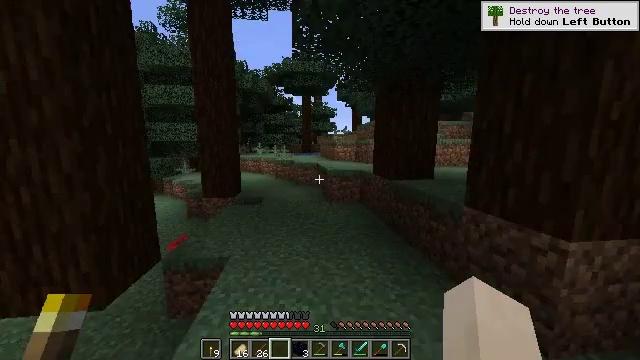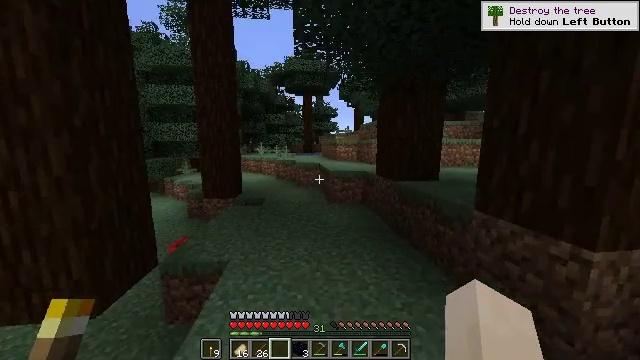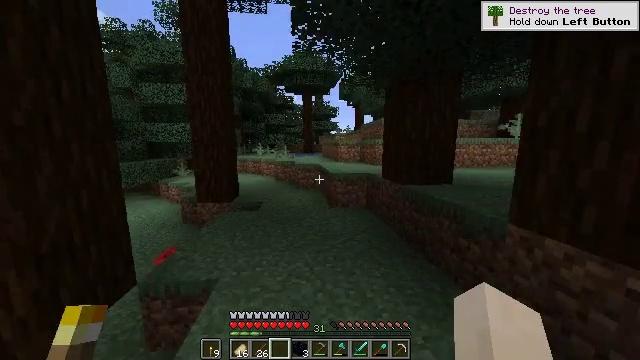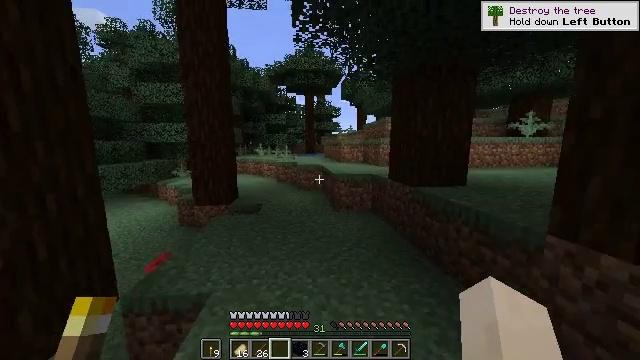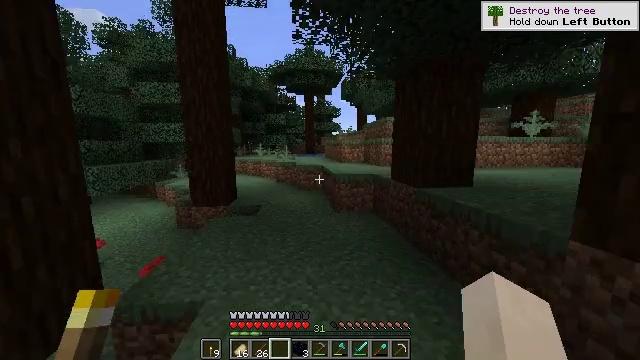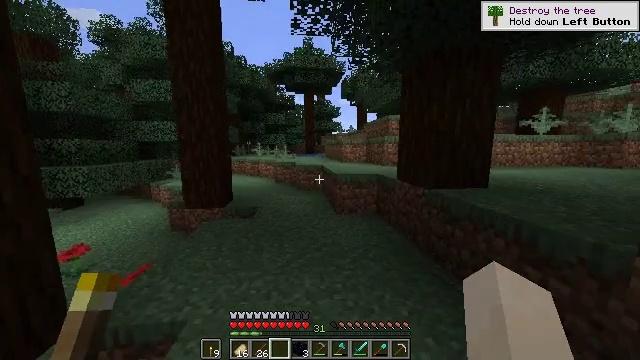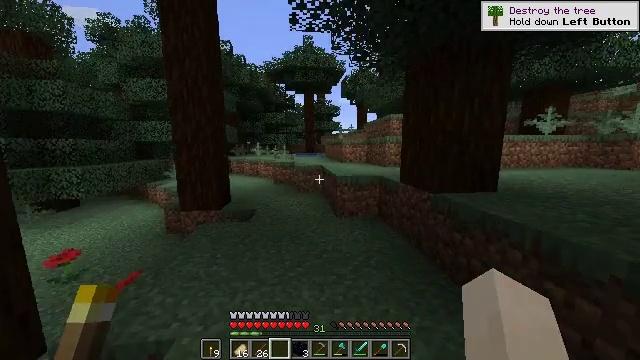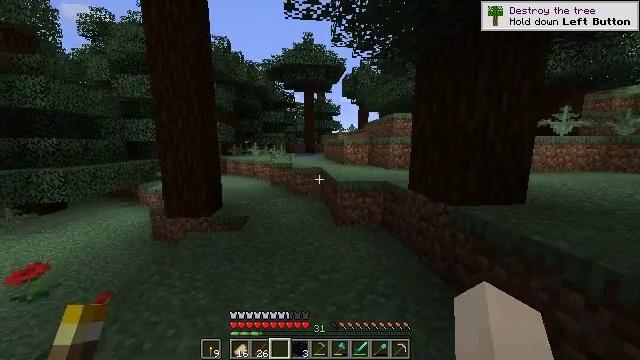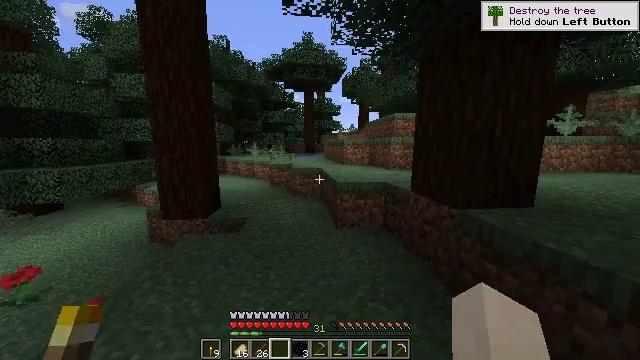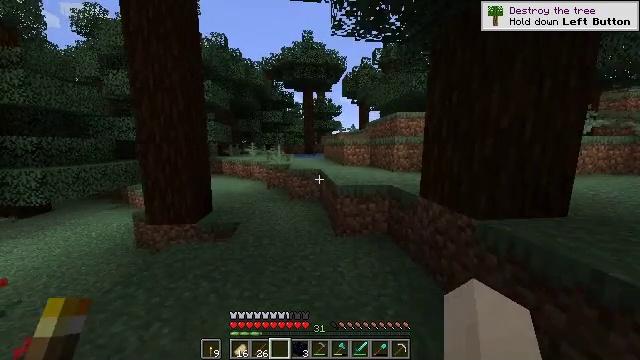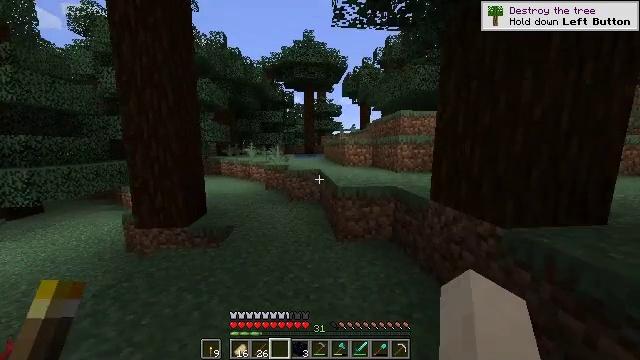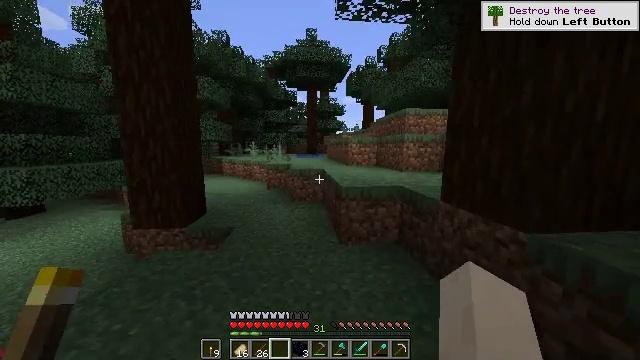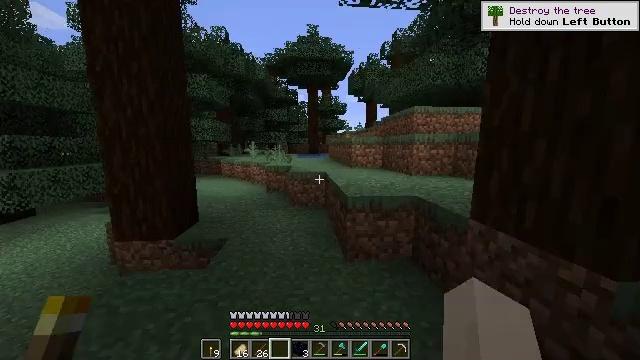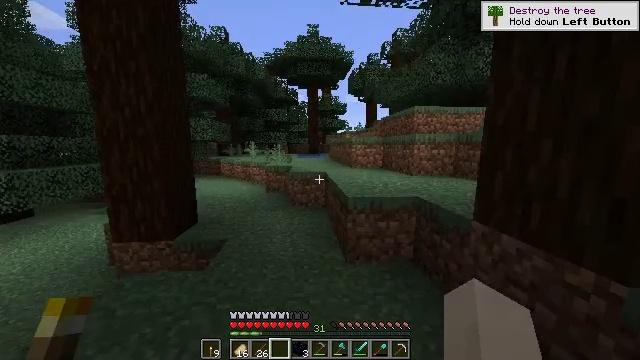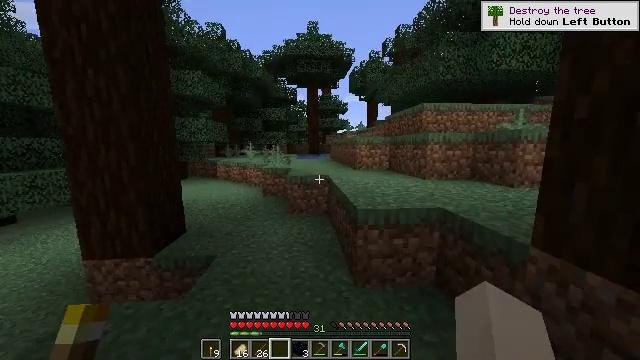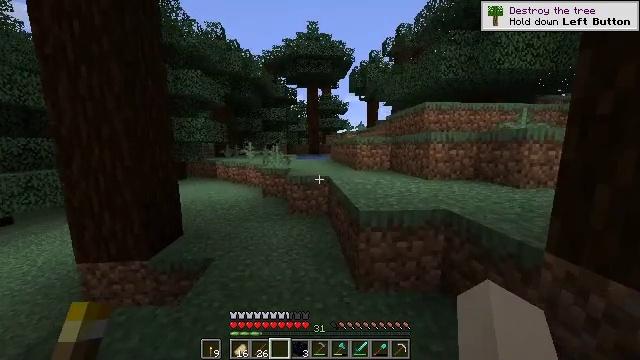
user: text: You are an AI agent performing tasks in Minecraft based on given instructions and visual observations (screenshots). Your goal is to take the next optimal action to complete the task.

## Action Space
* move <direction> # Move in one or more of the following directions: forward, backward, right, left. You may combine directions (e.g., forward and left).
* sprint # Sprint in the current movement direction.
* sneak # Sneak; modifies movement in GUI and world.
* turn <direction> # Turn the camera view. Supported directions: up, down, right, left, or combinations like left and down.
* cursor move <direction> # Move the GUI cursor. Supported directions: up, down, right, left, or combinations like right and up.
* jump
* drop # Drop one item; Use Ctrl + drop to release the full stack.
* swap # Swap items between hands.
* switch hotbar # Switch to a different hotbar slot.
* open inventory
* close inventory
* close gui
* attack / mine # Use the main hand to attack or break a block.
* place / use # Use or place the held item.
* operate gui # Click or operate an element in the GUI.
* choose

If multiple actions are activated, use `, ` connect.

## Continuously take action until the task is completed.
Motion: motion action
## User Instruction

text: Remove the large fern from the terrain.
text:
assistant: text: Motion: move forward
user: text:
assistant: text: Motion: move forward
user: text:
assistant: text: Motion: move forward
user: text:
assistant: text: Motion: move forward
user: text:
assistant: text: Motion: move forward
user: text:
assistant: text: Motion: move forward
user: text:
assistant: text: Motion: move forward
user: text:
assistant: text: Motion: move forward
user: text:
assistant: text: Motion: move forward
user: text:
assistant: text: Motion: move forward
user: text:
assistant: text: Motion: move forward
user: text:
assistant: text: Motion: move forward
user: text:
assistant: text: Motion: move forward
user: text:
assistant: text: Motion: move forward
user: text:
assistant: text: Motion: move forward
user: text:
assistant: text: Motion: move forward
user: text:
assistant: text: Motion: move forward, turn right
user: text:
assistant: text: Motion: move forward, turn right and down
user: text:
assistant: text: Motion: move forward, turn right and down
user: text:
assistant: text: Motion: move forward, turn right, jump
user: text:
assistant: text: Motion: move forward, turn right, jump
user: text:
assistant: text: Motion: move forward, jump
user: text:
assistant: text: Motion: move forward, jump
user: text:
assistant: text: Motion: move forward, jump
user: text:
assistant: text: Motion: move forward, jump
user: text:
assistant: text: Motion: move forward, jump
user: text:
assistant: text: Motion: move forward, turn left, jump
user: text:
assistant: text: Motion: move forward, turn left, jump
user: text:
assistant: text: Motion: move forward, turn left, jump
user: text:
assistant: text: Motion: move forward, sprint, turn left, jump